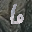
Label: 6